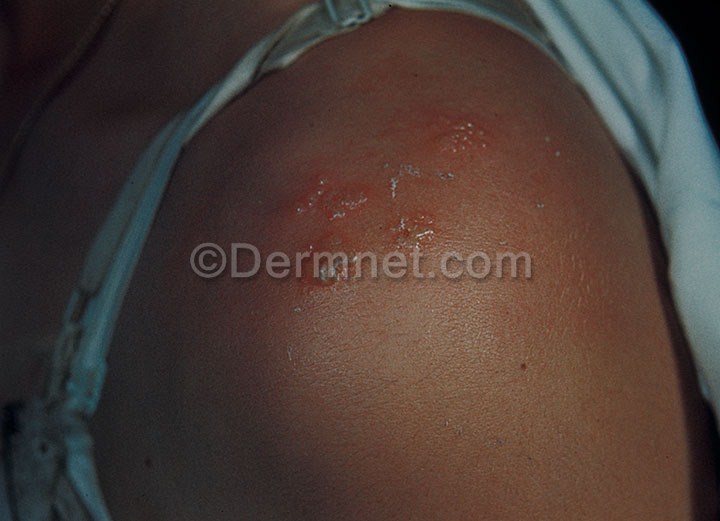
Disease: Warts Molluscum and other Viral Infections